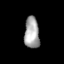
Tissue: skin
Cell type: Fibroblasts
Senescence score: 0.734
Nuclear area (px): 468
Mean DAPI intensity: 162.919